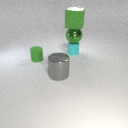
small cyan rubber cylinder below large green rubber cube